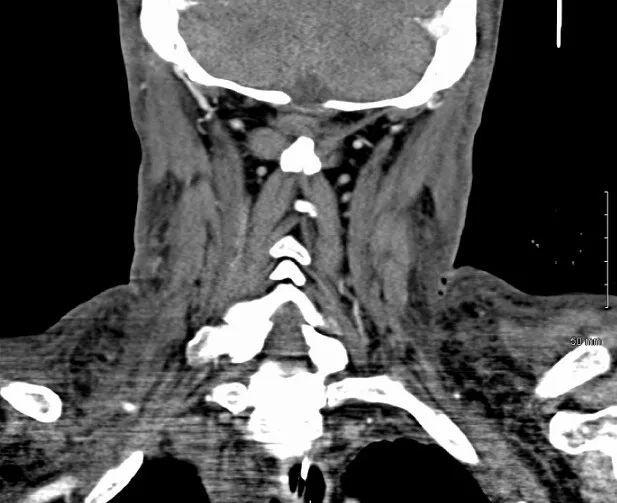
Torso edema with gas.
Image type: radiology (ct)